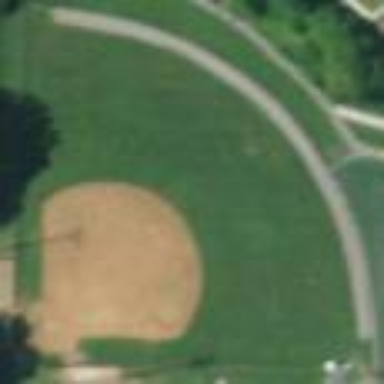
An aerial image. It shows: Baseball pitch for leisure and sports activities.